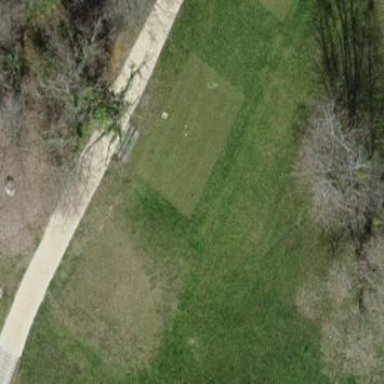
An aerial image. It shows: Grass area designated as golf tee.